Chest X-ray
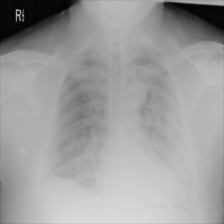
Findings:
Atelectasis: negative
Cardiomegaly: negative
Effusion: negative
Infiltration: positive
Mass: negative
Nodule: negative
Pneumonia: negative
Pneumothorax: negative
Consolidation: positive
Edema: negative
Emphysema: negative
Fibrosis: negative
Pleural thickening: negative
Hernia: negative